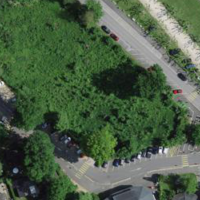
EUNIS habitat code: 41
Species observed at this site:
Epilobium hirsutum